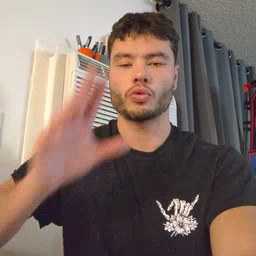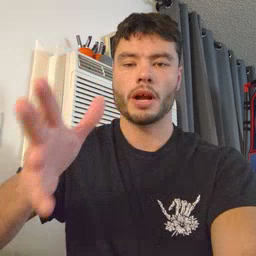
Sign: grandma